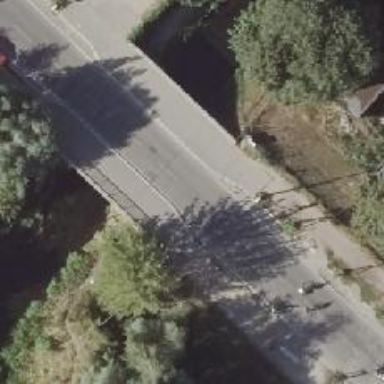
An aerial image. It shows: Residential road with asphalt surface and lane markings. There is bridge with sidewalks on both sides.